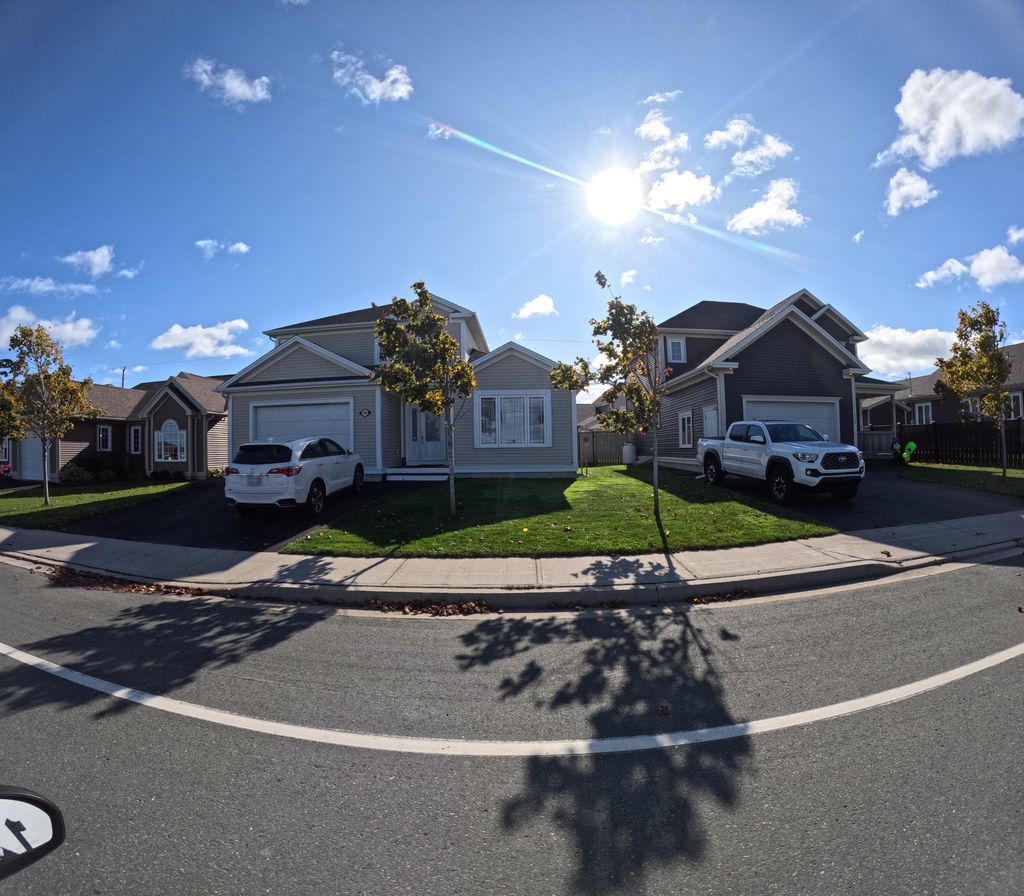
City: st_johns